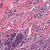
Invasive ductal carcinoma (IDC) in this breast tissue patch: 1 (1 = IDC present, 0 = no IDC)